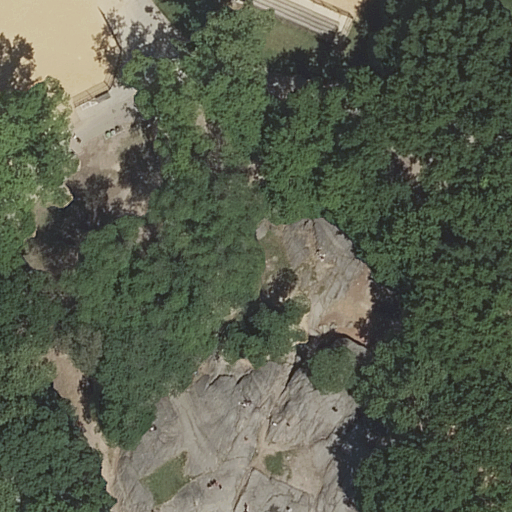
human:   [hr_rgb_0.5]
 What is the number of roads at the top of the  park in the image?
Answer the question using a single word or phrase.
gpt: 3

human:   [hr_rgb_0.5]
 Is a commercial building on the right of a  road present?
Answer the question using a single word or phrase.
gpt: no

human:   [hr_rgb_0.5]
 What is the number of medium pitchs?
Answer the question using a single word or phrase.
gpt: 0

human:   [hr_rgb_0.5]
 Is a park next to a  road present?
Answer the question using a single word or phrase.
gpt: yes

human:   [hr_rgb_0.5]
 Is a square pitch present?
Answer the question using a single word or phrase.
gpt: no

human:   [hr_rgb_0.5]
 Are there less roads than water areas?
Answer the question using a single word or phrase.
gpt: no

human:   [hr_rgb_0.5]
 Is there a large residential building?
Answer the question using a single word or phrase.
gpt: no

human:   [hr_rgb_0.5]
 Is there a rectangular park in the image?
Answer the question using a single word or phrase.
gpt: yes

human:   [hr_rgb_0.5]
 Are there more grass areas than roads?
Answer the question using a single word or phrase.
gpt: no

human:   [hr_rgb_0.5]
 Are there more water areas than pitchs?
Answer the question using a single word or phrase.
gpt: no

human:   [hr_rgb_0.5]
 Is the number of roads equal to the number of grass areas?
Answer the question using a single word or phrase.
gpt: no

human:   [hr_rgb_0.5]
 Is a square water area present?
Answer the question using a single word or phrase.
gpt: no

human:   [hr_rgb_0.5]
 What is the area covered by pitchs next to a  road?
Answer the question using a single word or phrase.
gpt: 2816m2

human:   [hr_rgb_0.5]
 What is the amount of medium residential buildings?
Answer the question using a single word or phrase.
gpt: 0

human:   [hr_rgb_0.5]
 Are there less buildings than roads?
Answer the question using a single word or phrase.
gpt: yes

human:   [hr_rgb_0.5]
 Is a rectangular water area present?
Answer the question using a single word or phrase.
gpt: no

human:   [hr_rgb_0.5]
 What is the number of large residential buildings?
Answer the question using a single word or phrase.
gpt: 0

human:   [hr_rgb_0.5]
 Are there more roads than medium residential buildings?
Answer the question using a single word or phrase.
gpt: yes

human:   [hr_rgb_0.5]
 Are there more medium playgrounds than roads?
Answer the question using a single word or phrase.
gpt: no

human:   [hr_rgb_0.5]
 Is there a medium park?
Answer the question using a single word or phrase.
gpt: no

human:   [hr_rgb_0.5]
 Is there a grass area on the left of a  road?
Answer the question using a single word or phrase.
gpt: no

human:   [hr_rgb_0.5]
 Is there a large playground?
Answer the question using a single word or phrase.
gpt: yes

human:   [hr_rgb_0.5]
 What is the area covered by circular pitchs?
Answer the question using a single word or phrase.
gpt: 0m2

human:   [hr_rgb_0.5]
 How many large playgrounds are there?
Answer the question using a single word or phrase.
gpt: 1

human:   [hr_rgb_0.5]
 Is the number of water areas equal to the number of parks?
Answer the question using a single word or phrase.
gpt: no

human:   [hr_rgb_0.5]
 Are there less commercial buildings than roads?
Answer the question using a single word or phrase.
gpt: yes

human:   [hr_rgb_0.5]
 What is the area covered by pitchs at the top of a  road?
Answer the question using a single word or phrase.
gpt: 2816m2

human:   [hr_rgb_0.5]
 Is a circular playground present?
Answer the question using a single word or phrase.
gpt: no

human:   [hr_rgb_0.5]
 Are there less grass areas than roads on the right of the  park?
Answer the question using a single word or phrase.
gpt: no

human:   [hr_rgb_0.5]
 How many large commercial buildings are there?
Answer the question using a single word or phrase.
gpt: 0

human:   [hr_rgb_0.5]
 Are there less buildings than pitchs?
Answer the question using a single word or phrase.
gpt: yes

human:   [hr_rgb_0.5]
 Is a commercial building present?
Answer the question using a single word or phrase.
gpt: no

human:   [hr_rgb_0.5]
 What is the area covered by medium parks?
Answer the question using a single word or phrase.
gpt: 0m2

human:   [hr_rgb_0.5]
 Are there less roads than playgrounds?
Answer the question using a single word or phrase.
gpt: no

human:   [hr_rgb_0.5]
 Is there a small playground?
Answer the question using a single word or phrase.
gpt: no

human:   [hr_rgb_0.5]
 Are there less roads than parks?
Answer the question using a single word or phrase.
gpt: no